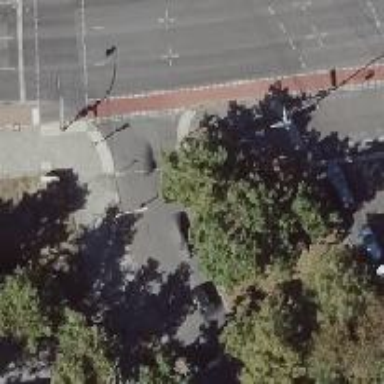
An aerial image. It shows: Crossing with traffic signals.